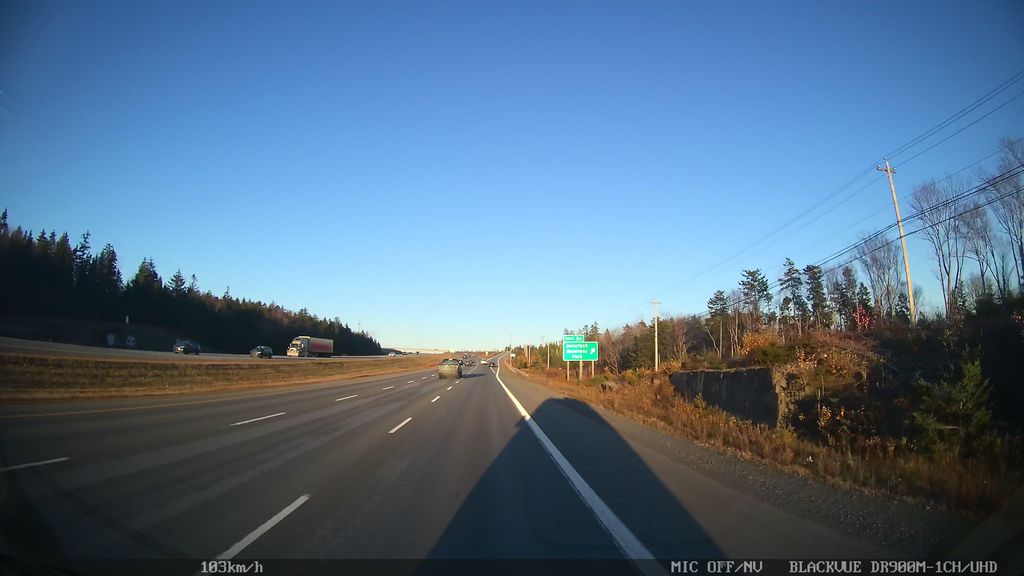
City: halifax